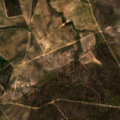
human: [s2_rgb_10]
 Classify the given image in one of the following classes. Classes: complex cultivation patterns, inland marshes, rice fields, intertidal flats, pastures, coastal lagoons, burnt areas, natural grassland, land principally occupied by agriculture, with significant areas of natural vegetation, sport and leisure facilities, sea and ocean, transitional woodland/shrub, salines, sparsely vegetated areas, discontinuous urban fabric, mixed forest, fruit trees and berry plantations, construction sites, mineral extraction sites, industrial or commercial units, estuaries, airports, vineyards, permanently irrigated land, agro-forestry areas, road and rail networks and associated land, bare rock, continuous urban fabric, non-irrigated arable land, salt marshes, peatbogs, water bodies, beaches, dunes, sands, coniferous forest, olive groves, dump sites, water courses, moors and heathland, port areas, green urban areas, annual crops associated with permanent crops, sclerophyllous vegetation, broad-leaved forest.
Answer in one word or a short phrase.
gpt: broad-leaved forest, transitional woodland/shrub